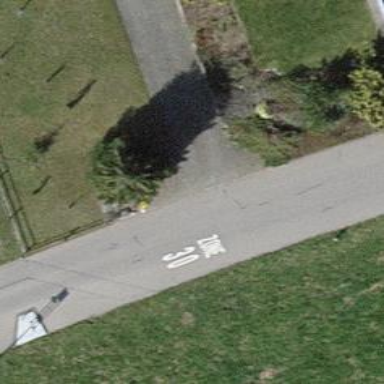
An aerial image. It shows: Driveway made of paving stones.